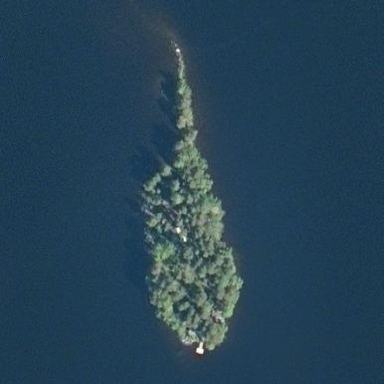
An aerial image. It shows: Image showing island.